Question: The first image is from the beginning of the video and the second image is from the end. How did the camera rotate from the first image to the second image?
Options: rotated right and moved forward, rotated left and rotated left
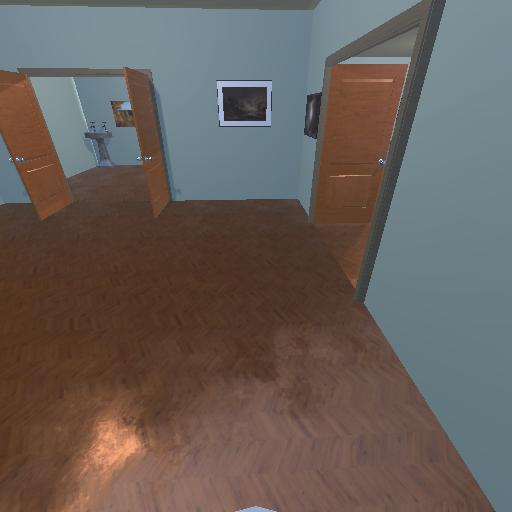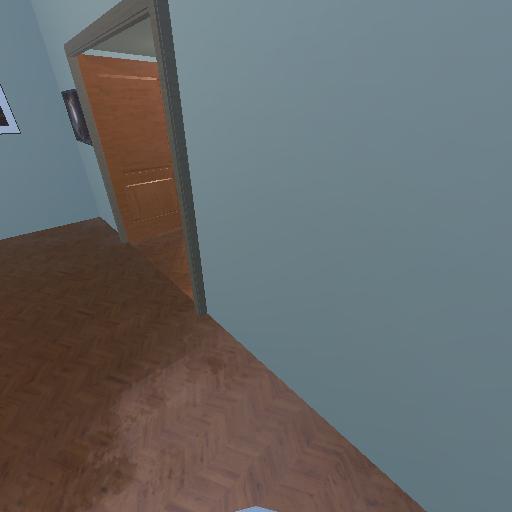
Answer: rotated right and moved forward